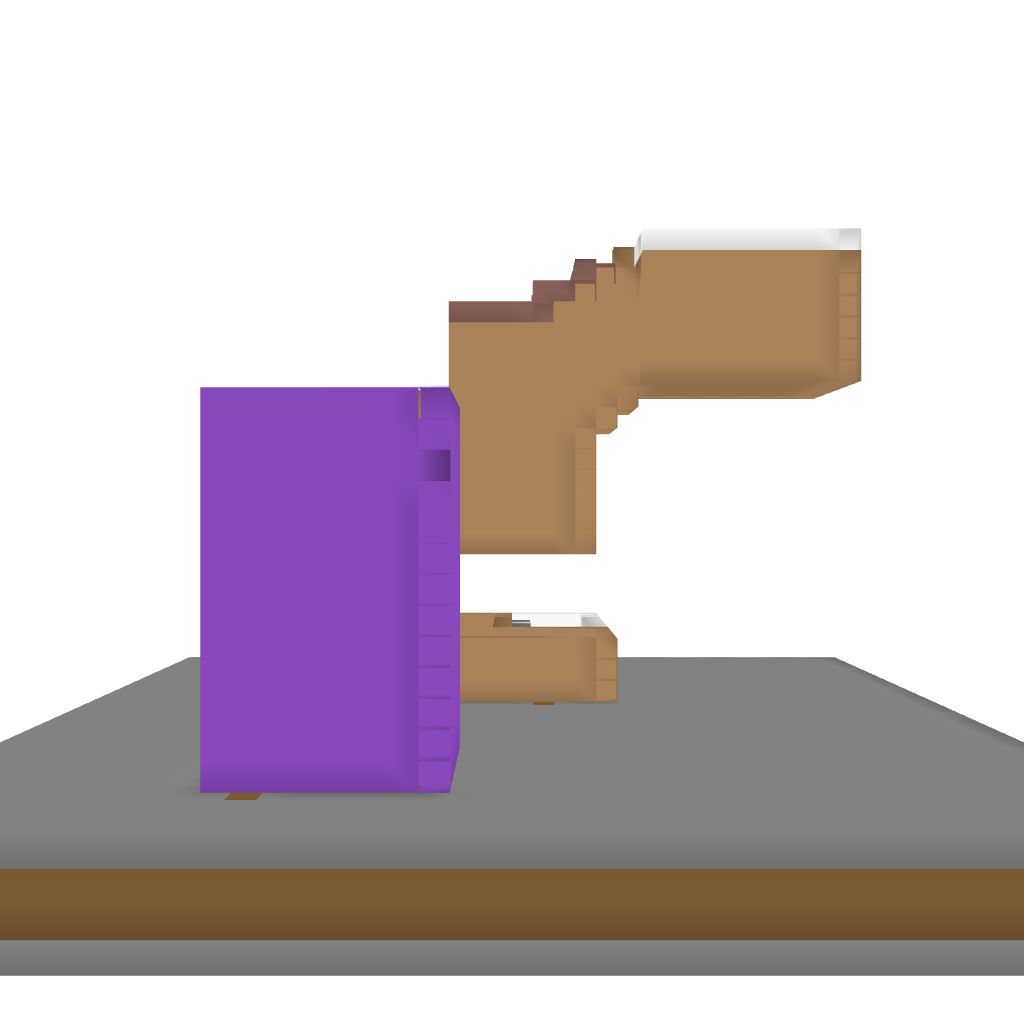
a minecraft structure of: Sky Lab bad low quality